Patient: sex F, age 29
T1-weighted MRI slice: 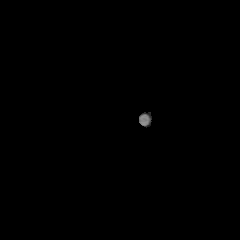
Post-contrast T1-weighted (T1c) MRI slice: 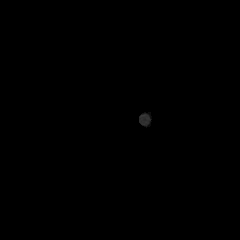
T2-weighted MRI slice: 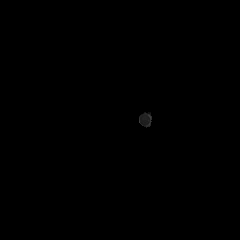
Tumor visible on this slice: no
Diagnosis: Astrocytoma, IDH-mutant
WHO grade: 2